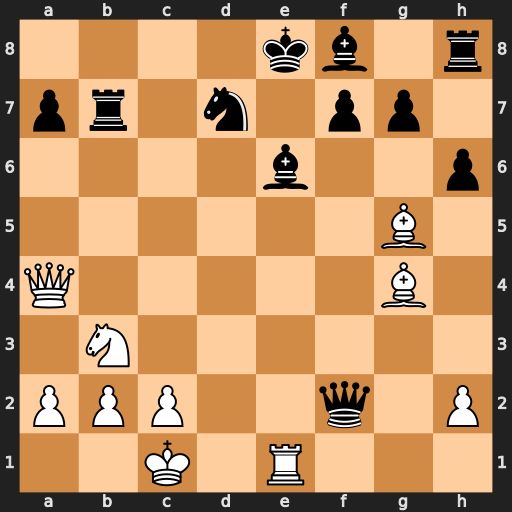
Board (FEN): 4kb1r/pr1n1pp1/4b2p/6B1/Q5B1/1N6/PPP2q1P/2K1R3
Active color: w
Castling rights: k
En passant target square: -
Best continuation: Rxe6+ Be7 Rxe7+